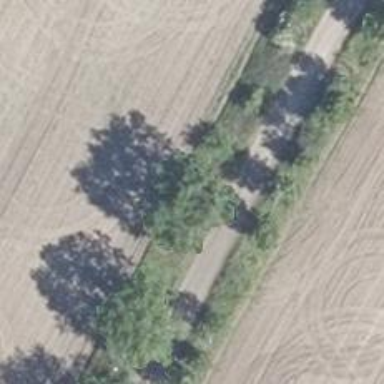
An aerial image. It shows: Row of broadleaved trees.